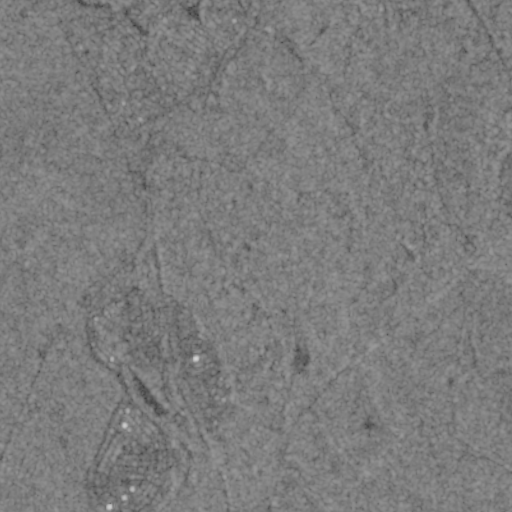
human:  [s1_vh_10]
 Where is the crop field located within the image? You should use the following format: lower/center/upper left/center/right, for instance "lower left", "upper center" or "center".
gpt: The crop field is located in the upper right of the image.
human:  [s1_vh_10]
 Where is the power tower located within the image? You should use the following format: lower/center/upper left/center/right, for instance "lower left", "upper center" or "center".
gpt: The power tower is located in the upper right of the image.
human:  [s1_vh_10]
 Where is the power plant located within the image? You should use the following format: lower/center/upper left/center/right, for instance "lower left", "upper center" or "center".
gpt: There is no power plant in the image.

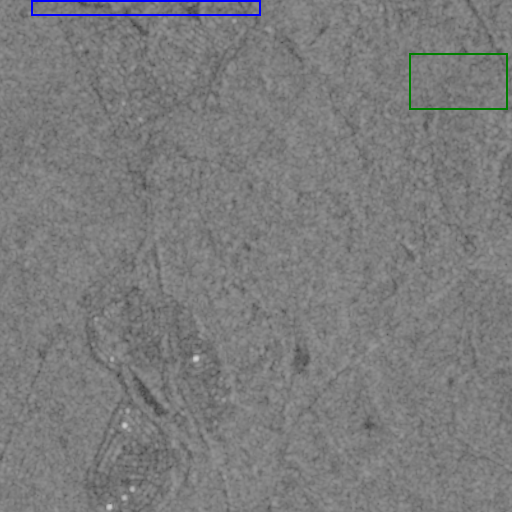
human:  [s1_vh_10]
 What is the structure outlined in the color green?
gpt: The structure outlined in green is a crop field.
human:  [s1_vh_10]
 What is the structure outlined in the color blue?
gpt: The structure outlined in blue is a park.
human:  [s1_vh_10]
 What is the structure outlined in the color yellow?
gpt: There is no yellow outline.